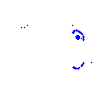
Particle: kaon